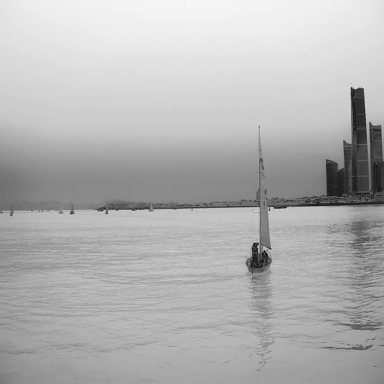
There are two bulk_carriers in the infrared image.